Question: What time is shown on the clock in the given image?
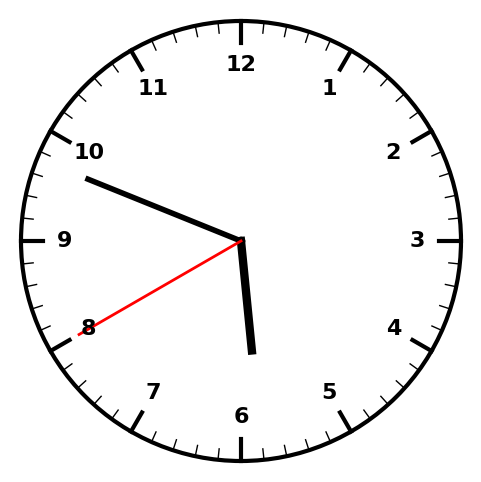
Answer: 05:48:40